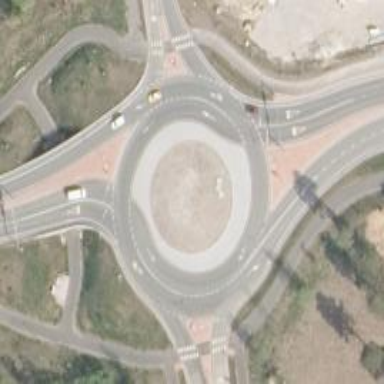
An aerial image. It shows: Secondary road around roundabout.